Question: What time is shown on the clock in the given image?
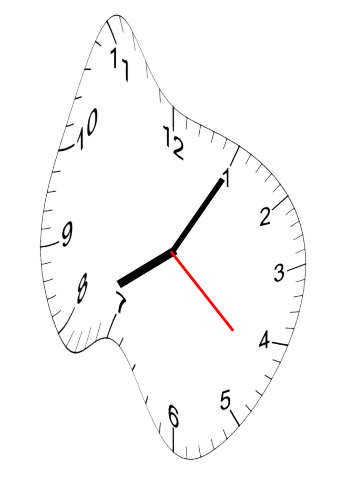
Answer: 08:05:22